Question: I was noticing that a GIF was being displayed with padding in FireFox 5 and IE 8. When I viewed the image size via FireBug, I noticed that it was a few pixels larger than expected.
> Expected height: 160px vs. actual height: 171px
When I opened the GIF in an image editor, the editor displayed the correct dimensions, however when I ran ImageMagick identify I received the following information:
'''
newGif.gif GIF 200x160 200x171+0+5 PseudoClass 256c 30kb
'''
If I modified the geometry to 200x160+0+0 the image displayed as I expected it to in FireFox. FireFox and IE 8 seemed to be referencing the Image's page geometry rather than dimensions! Is my analysis correct and if so is this true for all image types or just GIF's?
> Updated, I have included an image for your viewing pleasure! This image displays as 200 x 171 for me in FF, but is actually 200 x 160 when you download and view in a graphics program.

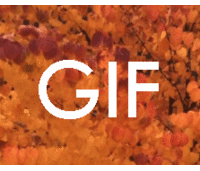
Answer: Header of this GIF file does not correspond to it's body.

Image dimensions are stored in 6th to 9th bytes and from the screen shot you can see that dimensions in the header are 00C8 x 00AB which is 200x171 but it's actual size is 200x160
So this image is not valid. There are no standardized behavior for parsing invalid gifs and that's why there is this inconsistency.
Most probably firefox preallocates place for images before they are fully downloaded, when an image is fully downloaded it is put into the center of preallocated space. and because preallocated space is 200x171 but the actual image is 200x160 you will see a border.
After going through GIF format reference it appears that GIF does allow this. So the image is valid. So here's what's actually going on here:
GIF format consists from several blocks. There is a header block and one or more() image blocks (). Header block holds some information about the image, including it's width and height. However each image block has it's own width and height as well. So what happens with the image in question that it has the main image size as 200x171 but the single frame with the size 200x160. So most editing programs and libraries which doesn't support animated gifs will extract the first frame and display it with the size 200x160 the browsers and editors which do support animation should display it with the full size of 200x171.
Every image block has image top and image left position. It seems that by allowing frames to be smaller than canvas, and allowing to move frame's position on the canvas, GIF's developers tried to shave couple of bytes of the animated gif files. I wonder if any of the modern graphic editors take advantage of that... probably not... :)
1. GIF format byte order